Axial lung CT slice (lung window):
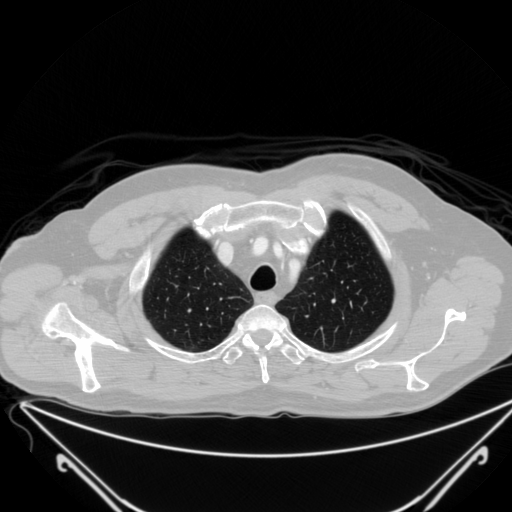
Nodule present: no